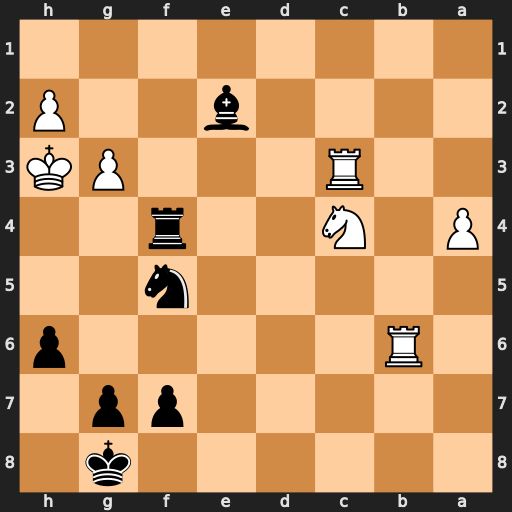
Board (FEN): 6k1/5pp1/1R5p/5n2/P1N2r2/2R3PK/4b2P/8
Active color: b
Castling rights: -
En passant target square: -
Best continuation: Bf1#